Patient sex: M
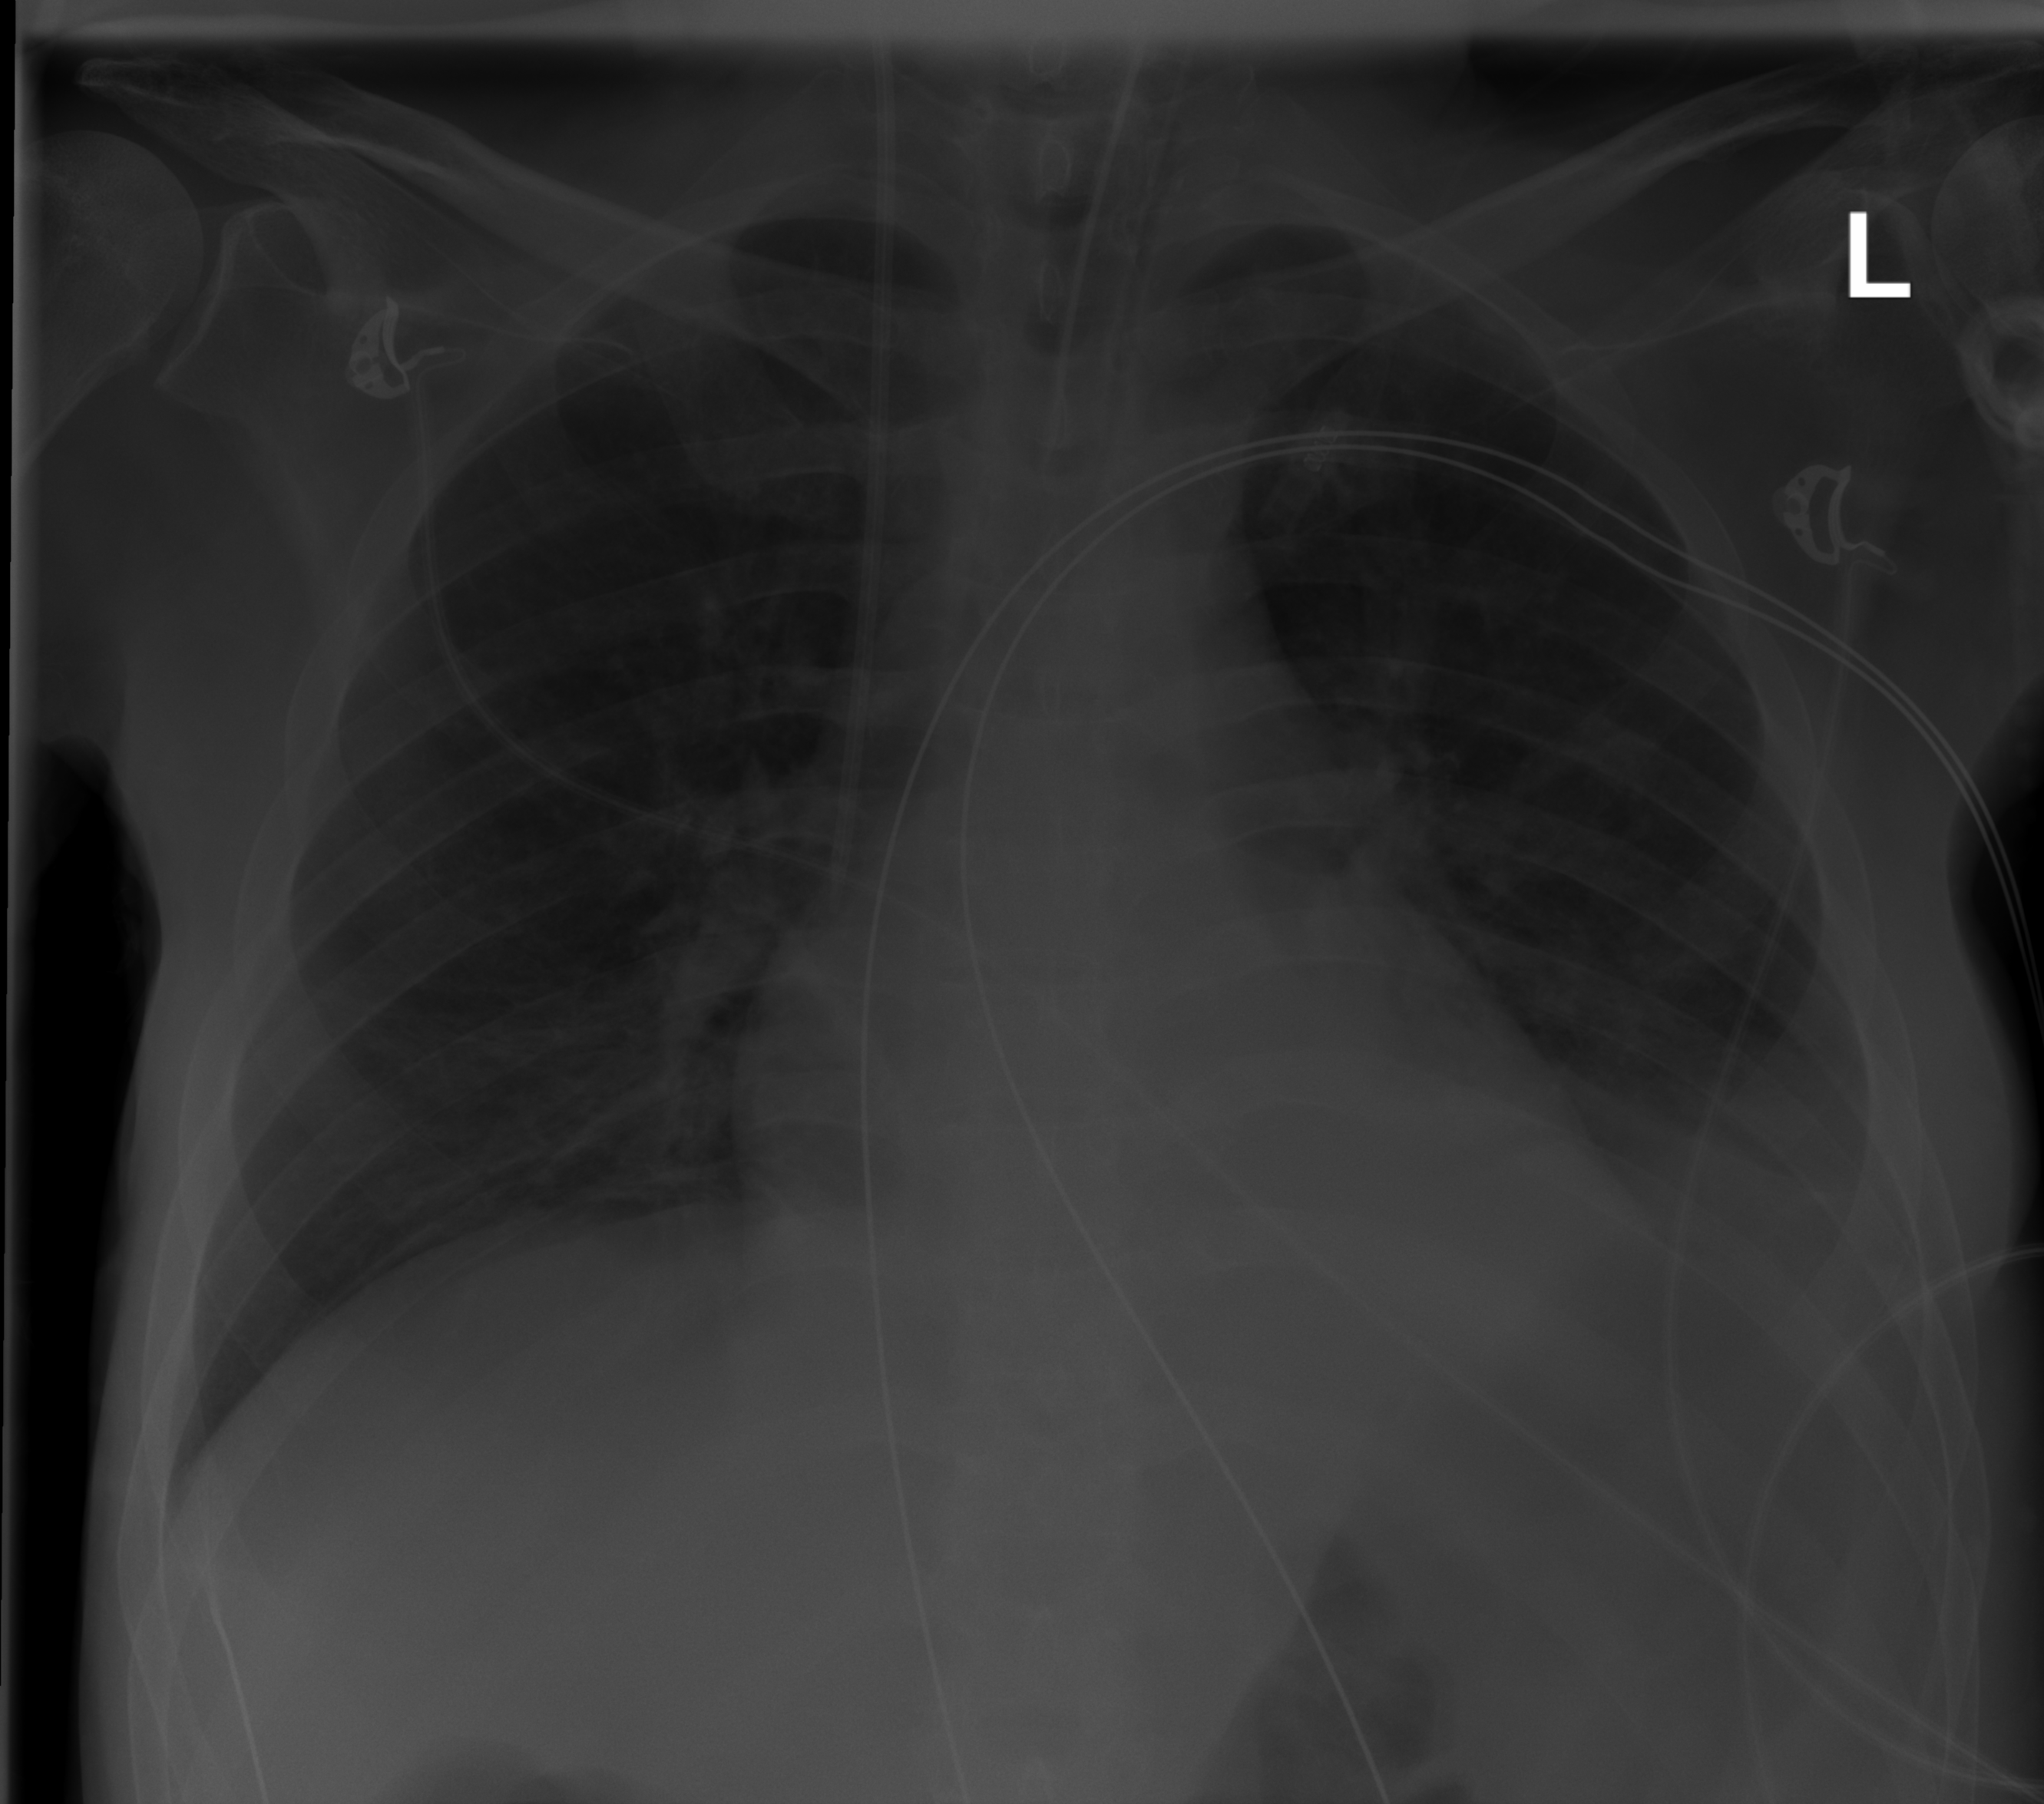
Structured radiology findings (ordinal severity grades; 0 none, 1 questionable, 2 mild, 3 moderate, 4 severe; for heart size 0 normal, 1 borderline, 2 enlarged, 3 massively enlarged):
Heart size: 0
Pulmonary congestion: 0
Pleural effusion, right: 0
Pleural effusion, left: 2
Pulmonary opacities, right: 0
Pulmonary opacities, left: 0
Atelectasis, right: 0
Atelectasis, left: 2